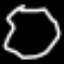
Label: octagon